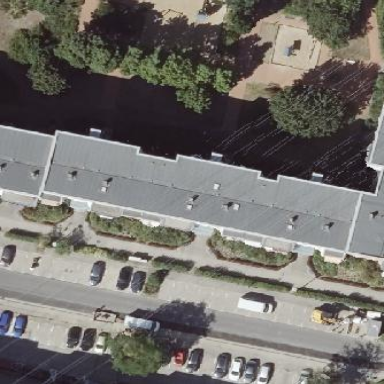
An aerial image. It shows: Apartment building with flat roof.